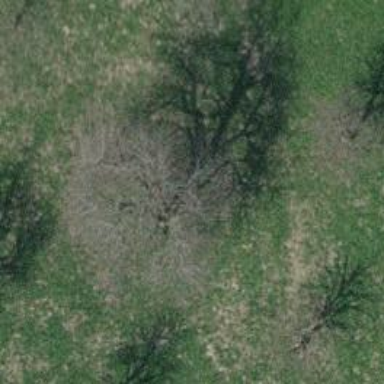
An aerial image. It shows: Single tag "natural: tree."